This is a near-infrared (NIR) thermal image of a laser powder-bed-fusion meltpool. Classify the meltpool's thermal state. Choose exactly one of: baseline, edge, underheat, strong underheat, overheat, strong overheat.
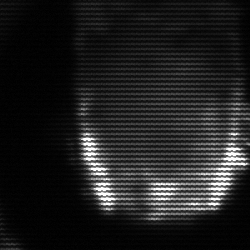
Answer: baseline